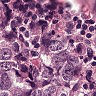
Metastatic tissue present: yes